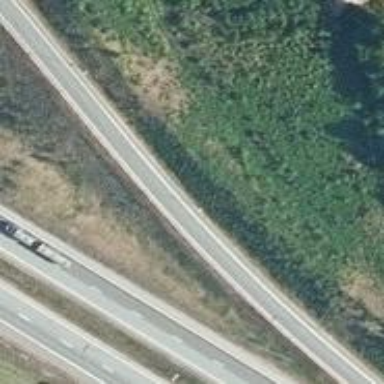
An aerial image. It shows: Tertiary motorway link with asphalt surface.